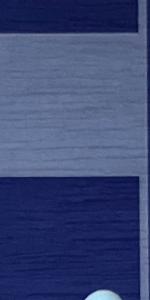
Label: Empty